Field crop: maize
Growth stage: 2
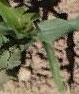
Species: maize